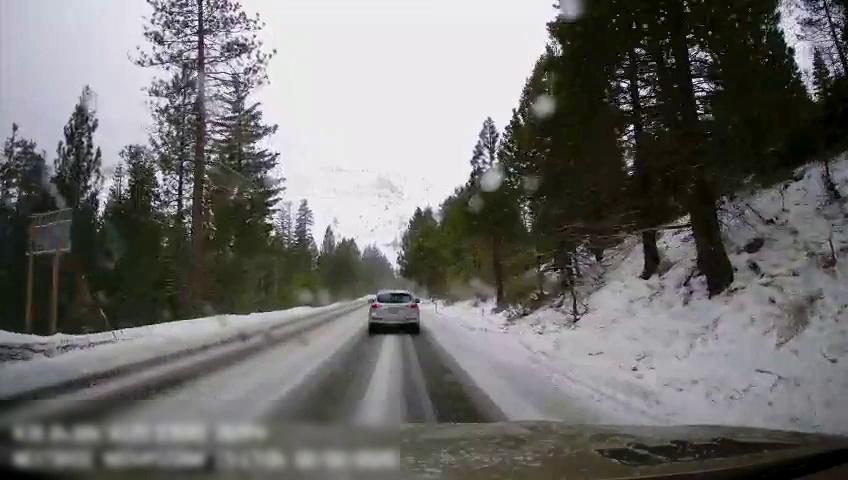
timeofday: Day
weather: Snowy
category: Drivable Space
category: Vehicles | Car